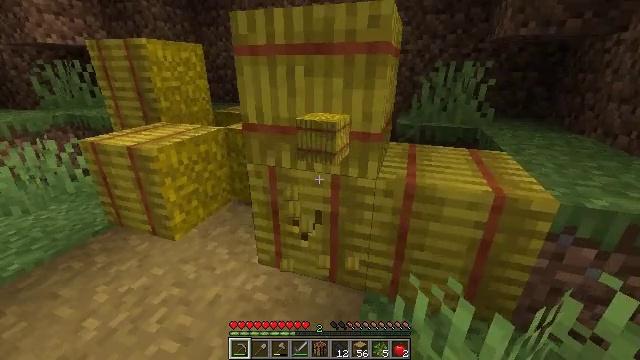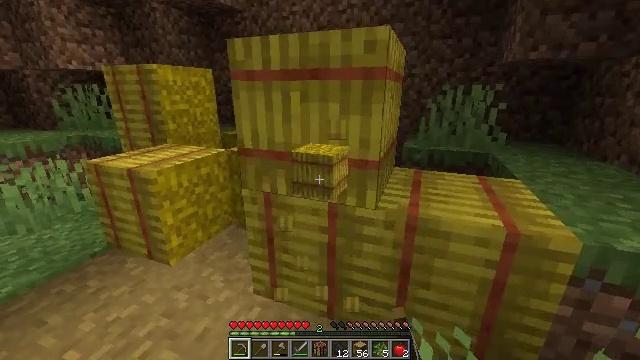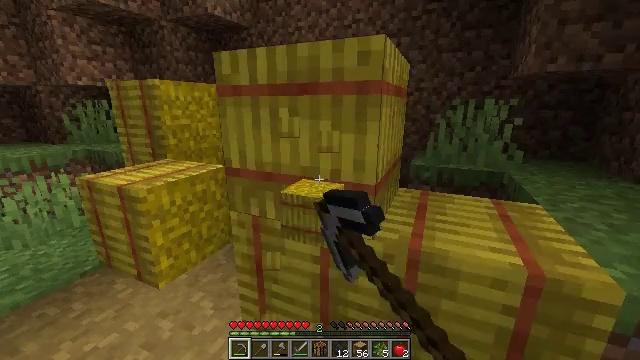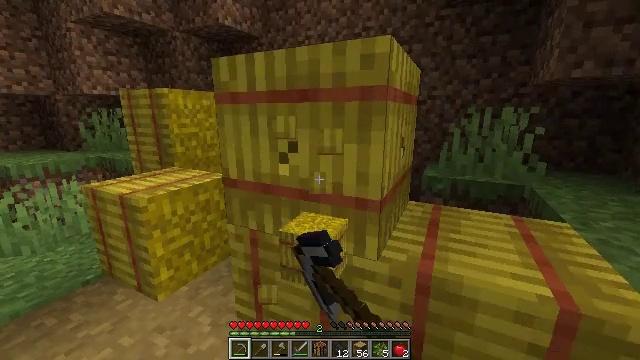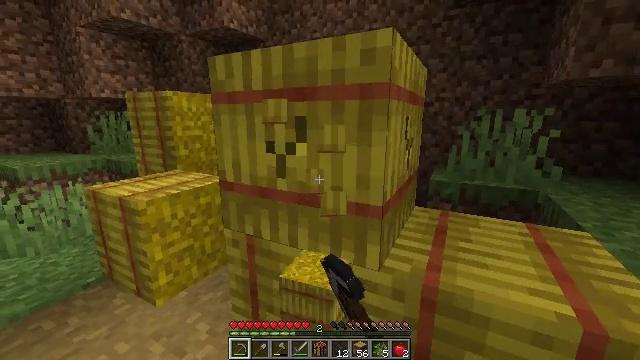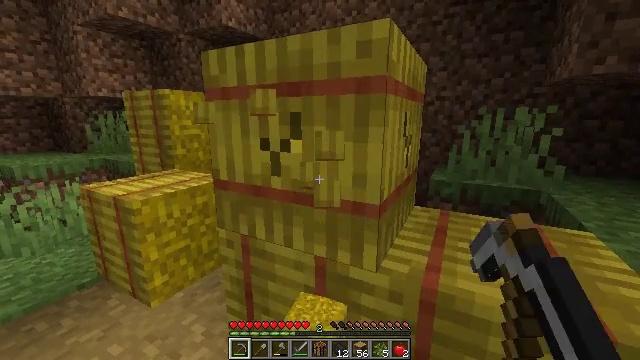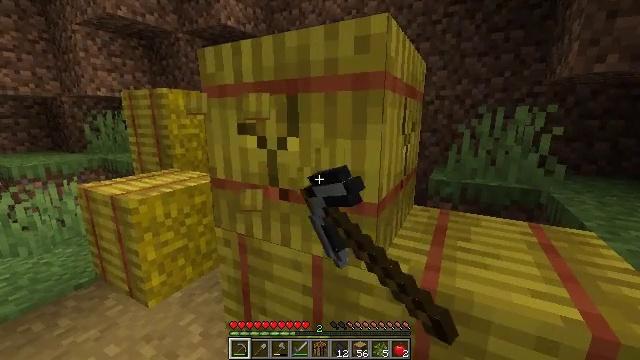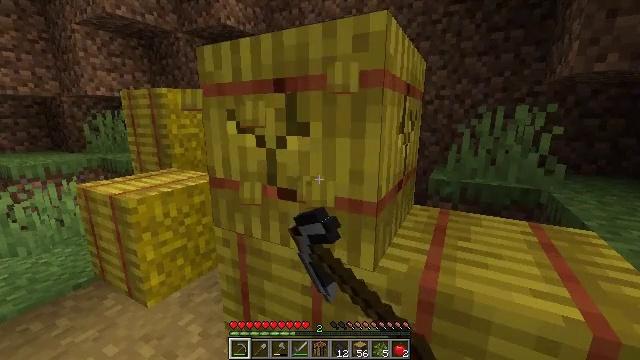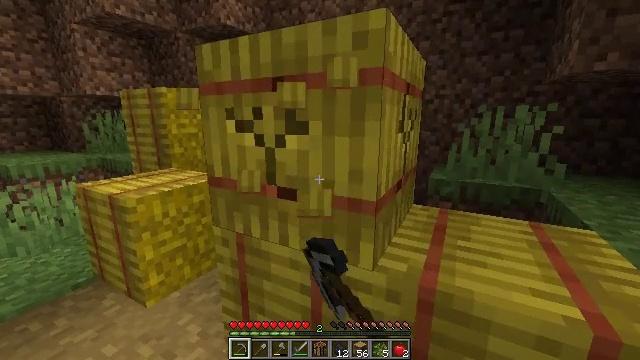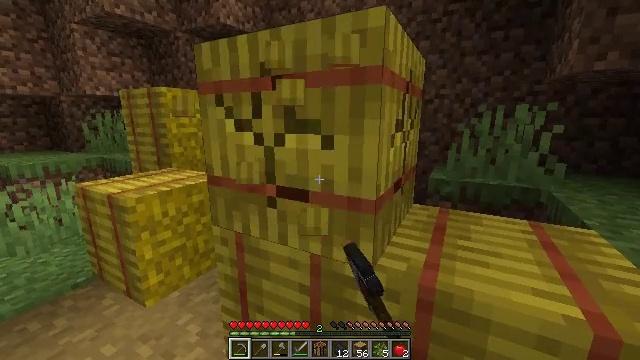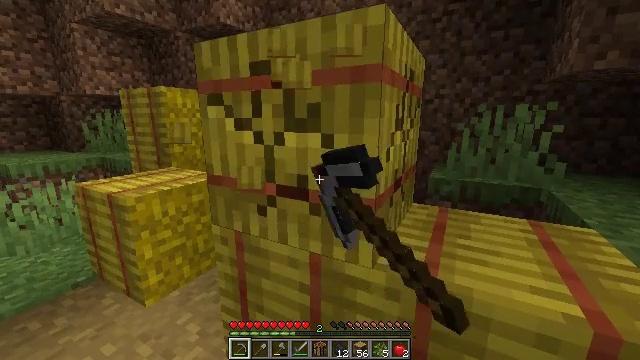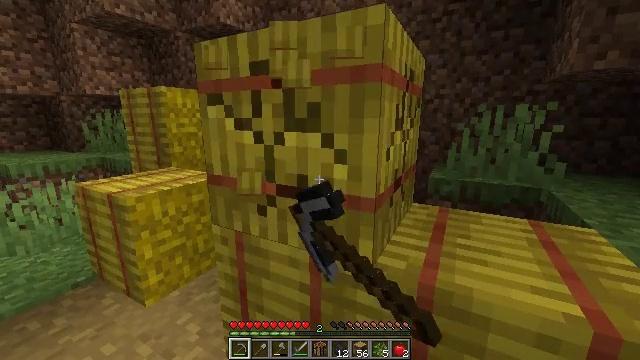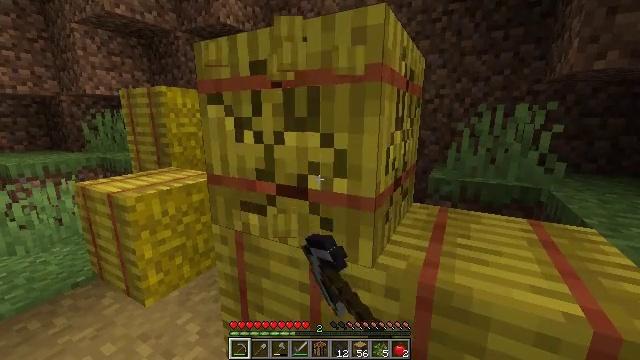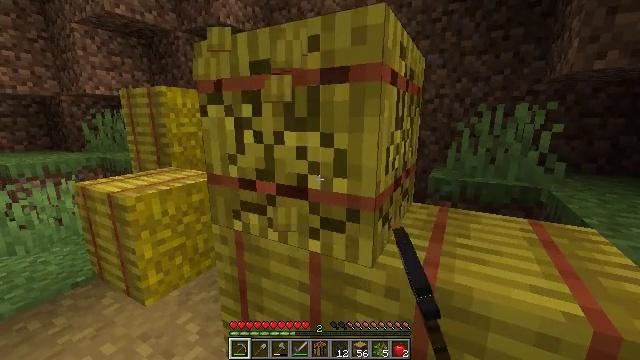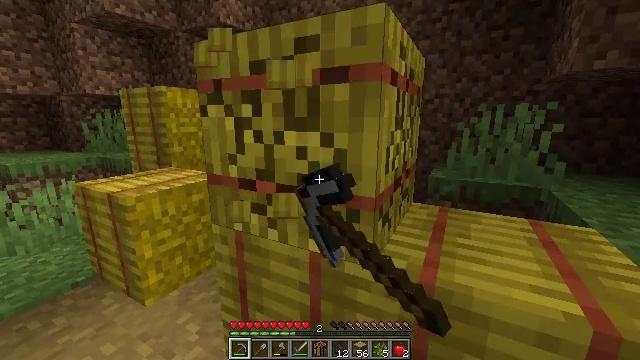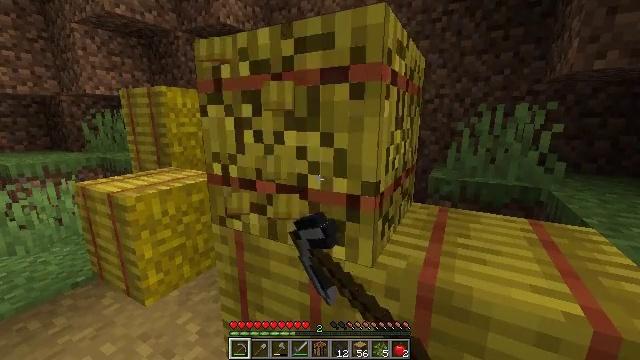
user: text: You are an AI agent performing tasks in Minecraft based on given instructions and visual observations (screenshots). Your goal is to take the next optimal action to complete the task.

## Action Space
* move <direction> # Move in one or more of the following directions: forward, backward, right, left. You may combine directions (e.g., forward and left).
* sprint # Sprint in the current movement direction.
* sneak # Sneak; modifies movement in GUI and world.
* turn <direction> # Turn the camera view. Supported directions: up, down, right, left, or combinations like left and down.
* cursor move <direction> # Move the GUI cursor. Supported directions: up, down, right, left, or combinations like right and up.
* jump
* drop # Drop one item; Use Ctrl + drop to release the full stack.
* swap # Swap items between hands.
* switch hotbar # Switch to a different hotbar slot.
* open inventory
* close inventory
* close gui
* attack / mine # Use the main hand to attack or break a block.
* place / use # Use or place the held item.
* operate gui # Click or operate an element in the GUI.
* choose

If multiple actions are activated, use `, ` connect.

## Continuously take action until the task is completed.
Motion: motion action
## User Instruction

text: Mine a hay block from the field.
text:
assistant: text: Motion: move forward and move right, turn left and up, attack / mine
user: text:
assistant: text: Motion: move forward, turn left and up, attack / mine
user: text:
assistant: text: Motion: turn left and up, attack / mine
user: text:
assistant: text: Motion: turn left, attack / mine
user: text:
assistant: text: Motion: attack / mine
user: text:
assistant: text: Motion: attack / mine
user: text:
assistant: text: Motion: attack / mine
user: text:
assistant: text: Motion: attack / mine
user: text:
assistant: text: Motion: attack / mine
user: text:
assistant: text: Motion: attack / mine
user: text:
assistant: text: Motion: attack / mine
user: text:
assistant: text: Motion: attack / mine
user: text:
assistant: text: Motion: attack / mine
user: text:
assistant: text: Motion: attack / mine
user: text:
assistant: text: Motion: attack / mine
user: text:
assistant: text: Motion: attack / mine
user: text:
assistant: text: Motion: attack / mine
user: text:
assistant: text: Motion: attack / mine
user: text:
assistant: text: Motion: attack / mine
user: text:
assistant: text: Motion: attack / mine
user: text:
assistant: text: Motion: attack / mine
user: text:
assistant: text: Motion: turn down, attack / mine
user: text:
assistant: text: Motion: turn down, attack / mine
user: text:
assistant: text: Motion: turn down, attack / mine
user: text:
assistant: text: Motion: turn down, attack / mine
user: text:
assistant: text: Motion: attack / mine
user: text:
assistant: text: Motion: attack / mine
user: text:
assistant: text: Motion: attack / mine
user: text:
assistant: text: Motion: attack / mine
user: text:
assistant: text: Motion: attack / mine